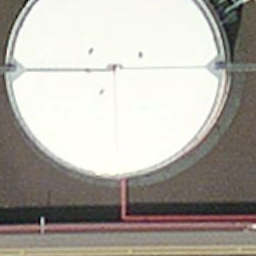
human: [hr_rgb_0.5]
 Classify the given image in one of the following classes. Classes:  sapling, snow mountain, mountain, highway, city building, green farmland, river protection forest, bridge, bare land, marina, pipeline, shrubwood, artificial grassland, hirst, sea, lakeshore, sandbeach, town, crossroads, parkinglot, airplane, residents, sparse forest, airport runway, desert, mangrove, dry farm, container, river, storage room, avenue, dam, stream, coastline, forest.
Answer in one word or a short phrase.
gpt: storage room